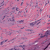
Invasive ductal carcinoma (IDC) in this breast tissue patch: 1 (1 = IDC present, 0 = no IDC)